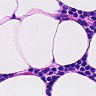
Metastatic tissue present: no